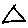
Label: triangle